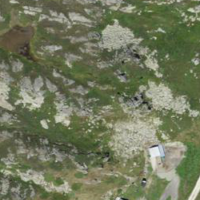
EUNIS habitat code: 31
Species observed at this site:
Phoenicurus ochruros
Prunella modularis